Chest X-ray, AP view. Patient: 59 years old, sex M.
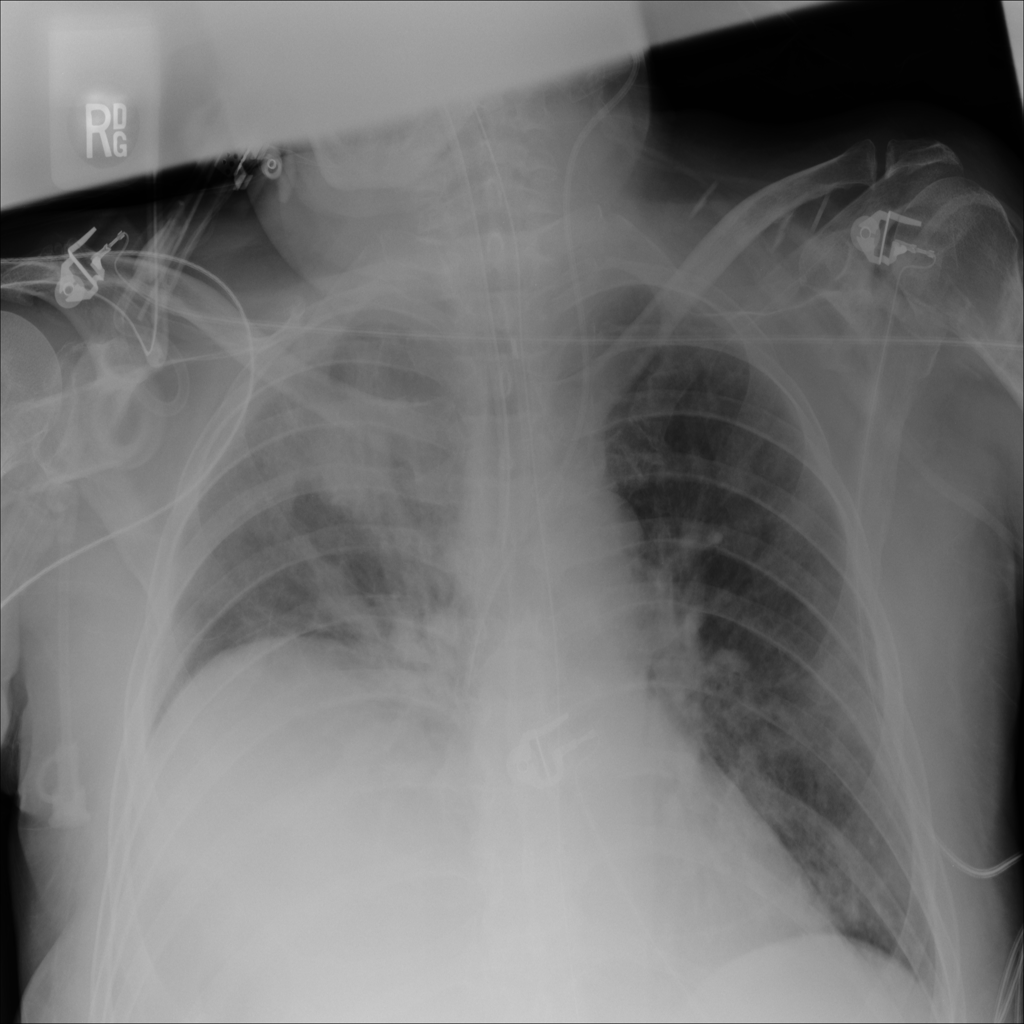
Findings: Infiltration